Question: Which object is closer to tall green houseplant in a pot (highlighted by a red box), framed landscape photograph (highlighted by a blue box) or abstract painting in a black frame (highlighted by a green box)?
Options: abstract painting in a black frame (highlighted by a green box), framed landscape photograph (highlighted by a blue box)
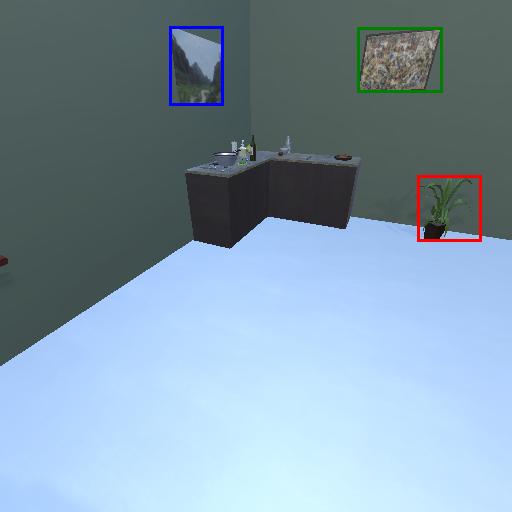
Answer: abstract painting in a black frame (highlighted by a green box)